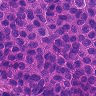
Metastatic tissue present: yes